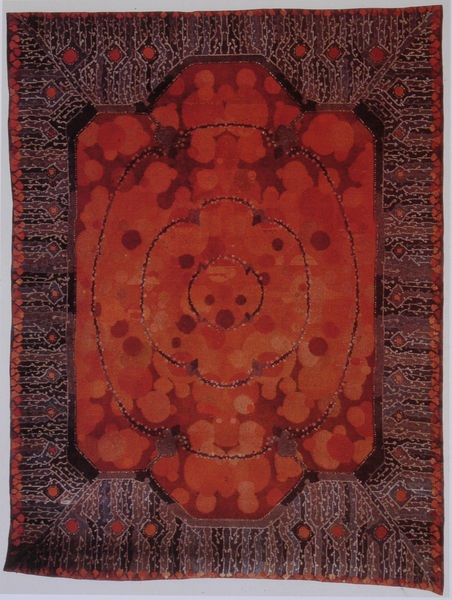
Titel: Teppich mit rot-blauer Farbkomposition aus dem Speisezimmer des Hauses Thieme, München
Künstler: Richard Riemerschmid
Standort: München
Institution: Stadtmuseum
Schlagwörter: baum, bäume, blume, blumen, braun, orange, schwarz, rot, tuch, malerei, muster, ornament, teppich, gesicht, rahmen, strauch, zweige, sträucher, stoff, personen, pflanze, pflanzen, seide, kreis, umrandung, garten, fell, wellen, formen, hecke, vegetation, linien, rand, wandteppich, symmetrie, ornamente, punkte, paradies, blut, orient, kreise, ecken, flecken, diagonal, zentral, struktur, religiös, repräsentation, seidentuch, gewebe, bär, gewebt, webteppich, weben, ränder, apotropäisch, gartenmauer, krei, labyrinth, pardiesgarten, plaid, riemerschmidt, ritual, schamane, seidenmalerei, strutur, volkskunst